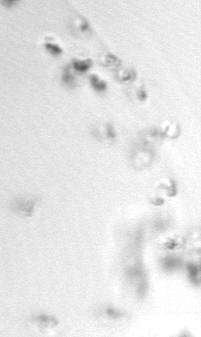
Label: Phaeocystis